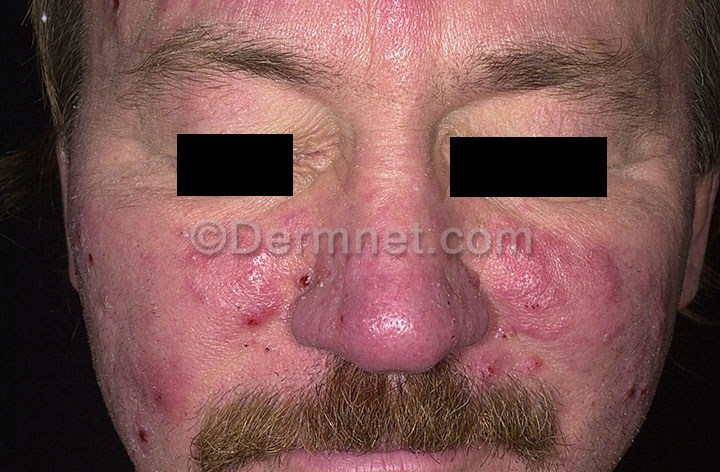
Disease: Acne and Rosacea Photos